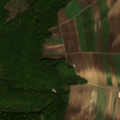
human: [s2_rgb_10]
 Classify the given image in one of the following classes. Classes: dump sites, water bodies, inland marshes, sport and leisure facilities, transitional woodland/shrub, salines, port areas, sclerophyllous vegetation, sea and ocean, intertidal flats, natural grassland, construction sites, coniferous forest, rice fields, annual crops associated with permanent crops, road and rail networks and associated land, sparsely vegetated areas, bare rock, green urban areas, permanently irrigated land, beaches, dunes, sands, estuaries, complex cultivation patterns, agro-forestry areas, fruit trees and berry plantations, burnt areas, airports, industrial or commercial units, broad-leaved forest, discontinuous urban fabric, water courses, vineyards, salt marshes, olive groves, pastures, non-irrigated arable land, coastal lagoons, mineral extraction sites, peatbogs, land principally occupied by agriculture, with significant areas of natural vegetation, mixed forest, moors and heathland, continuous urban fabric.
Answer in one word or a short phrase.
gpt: non-irrigated arable land, broad-leaved forest